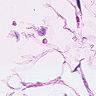
Metastatic tissue present: no